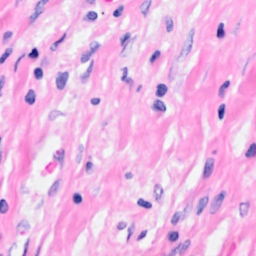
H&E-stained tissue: Breast